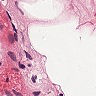
Metastatic tissue present: no